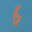
Label: 6